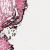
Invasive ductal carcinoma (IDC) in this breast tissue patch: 0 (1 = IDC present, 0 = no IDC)